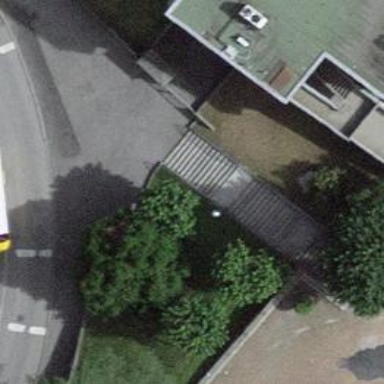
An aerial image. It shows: Set of steps with surface made of concrete plates.